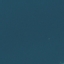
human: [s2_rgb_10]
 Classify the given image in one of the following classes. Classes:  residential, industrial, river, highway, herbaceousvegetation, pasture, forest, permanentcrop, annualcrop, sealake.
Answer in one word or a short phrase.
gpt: SeaLake